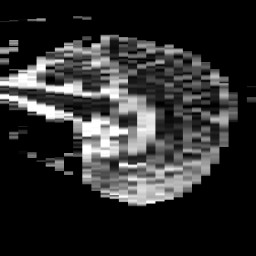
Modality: ADC
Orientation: sagittal
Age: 50
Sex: male
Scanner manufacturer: philips
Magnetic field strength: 3 T
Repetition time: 4.414 s
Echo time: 0.06011 s